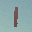
Label: 1